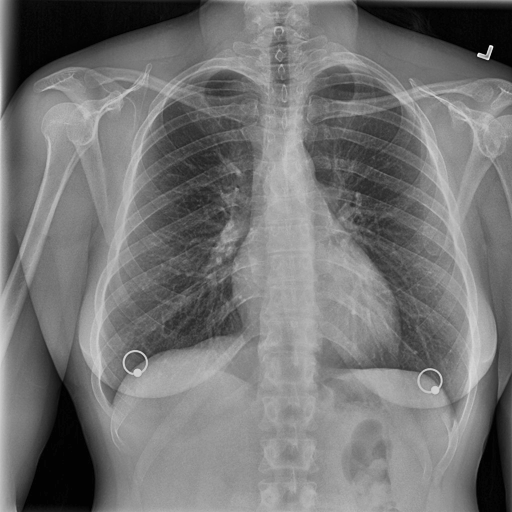
Finding: NORMAL